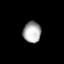
Tissue: lung
Cell type: Endothelial cells
Senescence score: 0.5516
Nuclear area (px): 371
Mean DAPI intensity: 170.175